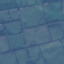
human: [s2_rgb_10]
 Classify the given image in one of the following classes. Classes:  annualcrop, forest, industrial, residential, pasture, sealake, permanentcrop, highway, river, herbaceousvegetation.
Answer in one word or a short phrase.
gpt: Pasture